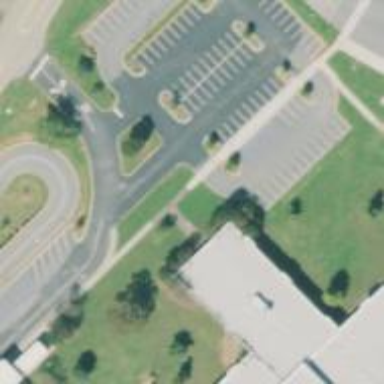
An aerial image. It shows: Parking area with surface.